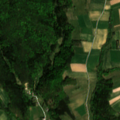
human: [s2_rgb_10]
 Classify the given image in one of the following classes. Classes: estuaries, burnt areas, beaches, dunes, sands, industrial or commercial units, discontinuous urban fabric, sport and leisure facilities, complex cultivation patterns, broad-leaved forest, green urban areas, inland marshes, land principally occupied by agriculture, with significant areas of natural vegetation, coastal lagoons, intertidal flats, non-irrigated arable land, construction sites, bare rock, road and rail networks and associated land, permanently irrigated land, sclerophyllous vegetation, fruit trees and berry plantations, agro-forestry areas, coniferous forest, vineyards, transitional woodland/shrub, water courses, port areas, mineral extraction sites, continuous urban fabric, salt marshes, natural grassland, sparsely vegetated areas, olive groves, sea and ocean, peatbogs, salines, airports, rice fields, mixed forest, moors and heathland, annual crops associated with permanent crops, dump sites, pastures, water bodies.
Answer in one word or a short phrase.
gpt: discontinuous urban fabric, non-irrigated arable land, complex cultivation patterns, mixed forest